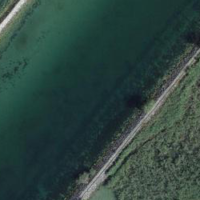
EUNIS habitat code: 14
Species observed at this site:
Fontinalis antipyretica
Fulica atra
Betula pendula
Anas platyrhynchos
Veronica arvensis
Sambucus racemosa
Sambucus nigra
Nymphalis polychloros
Phragmites australis
Cygnus olor
Geranium robertianum
Coccinella septempunctata
Sonchus asper
Tussilago farfara